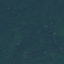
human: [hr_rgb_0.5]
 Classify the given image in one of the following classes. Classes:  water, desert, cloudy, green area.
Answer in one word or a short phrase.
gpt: green area